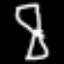
Label: hourglass